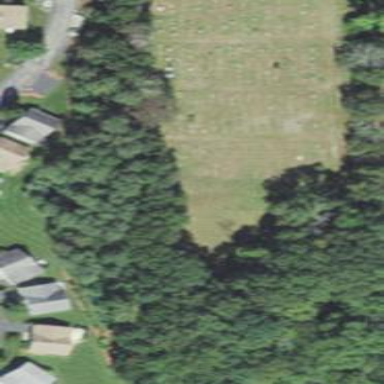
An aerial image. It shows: Private cemetery.